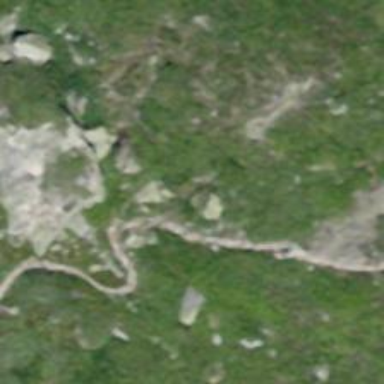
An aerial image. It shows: Path.